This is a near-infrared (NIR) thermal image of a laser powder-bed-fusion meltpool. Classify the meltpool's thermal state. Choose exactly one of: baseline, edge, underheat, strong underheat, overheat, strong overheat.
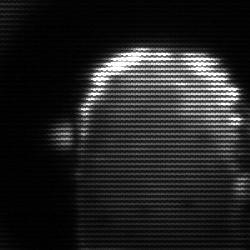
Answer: baseline